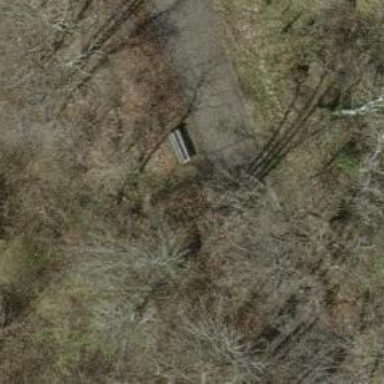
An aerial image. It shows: Bench.